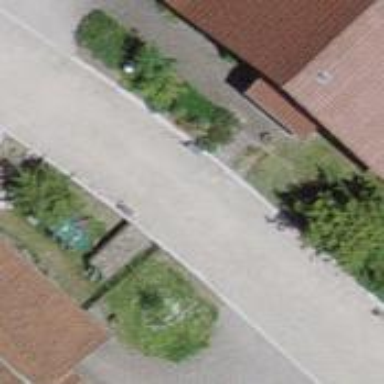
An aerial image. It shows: Residential road.